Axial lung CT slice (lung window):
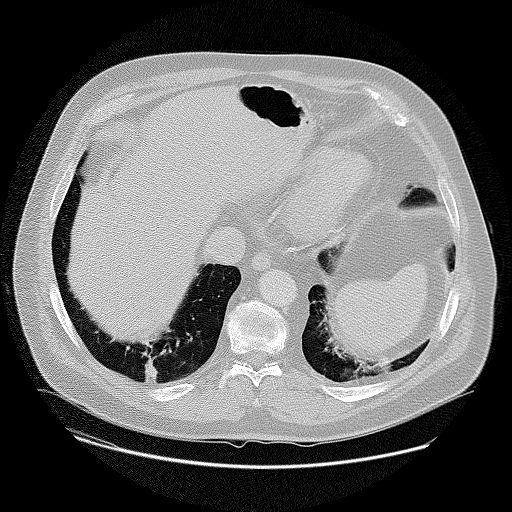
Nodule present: no